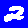
Digit: 2